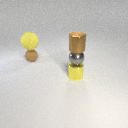
small brown rubber sphere below large yellow rubber sphere